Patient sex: M
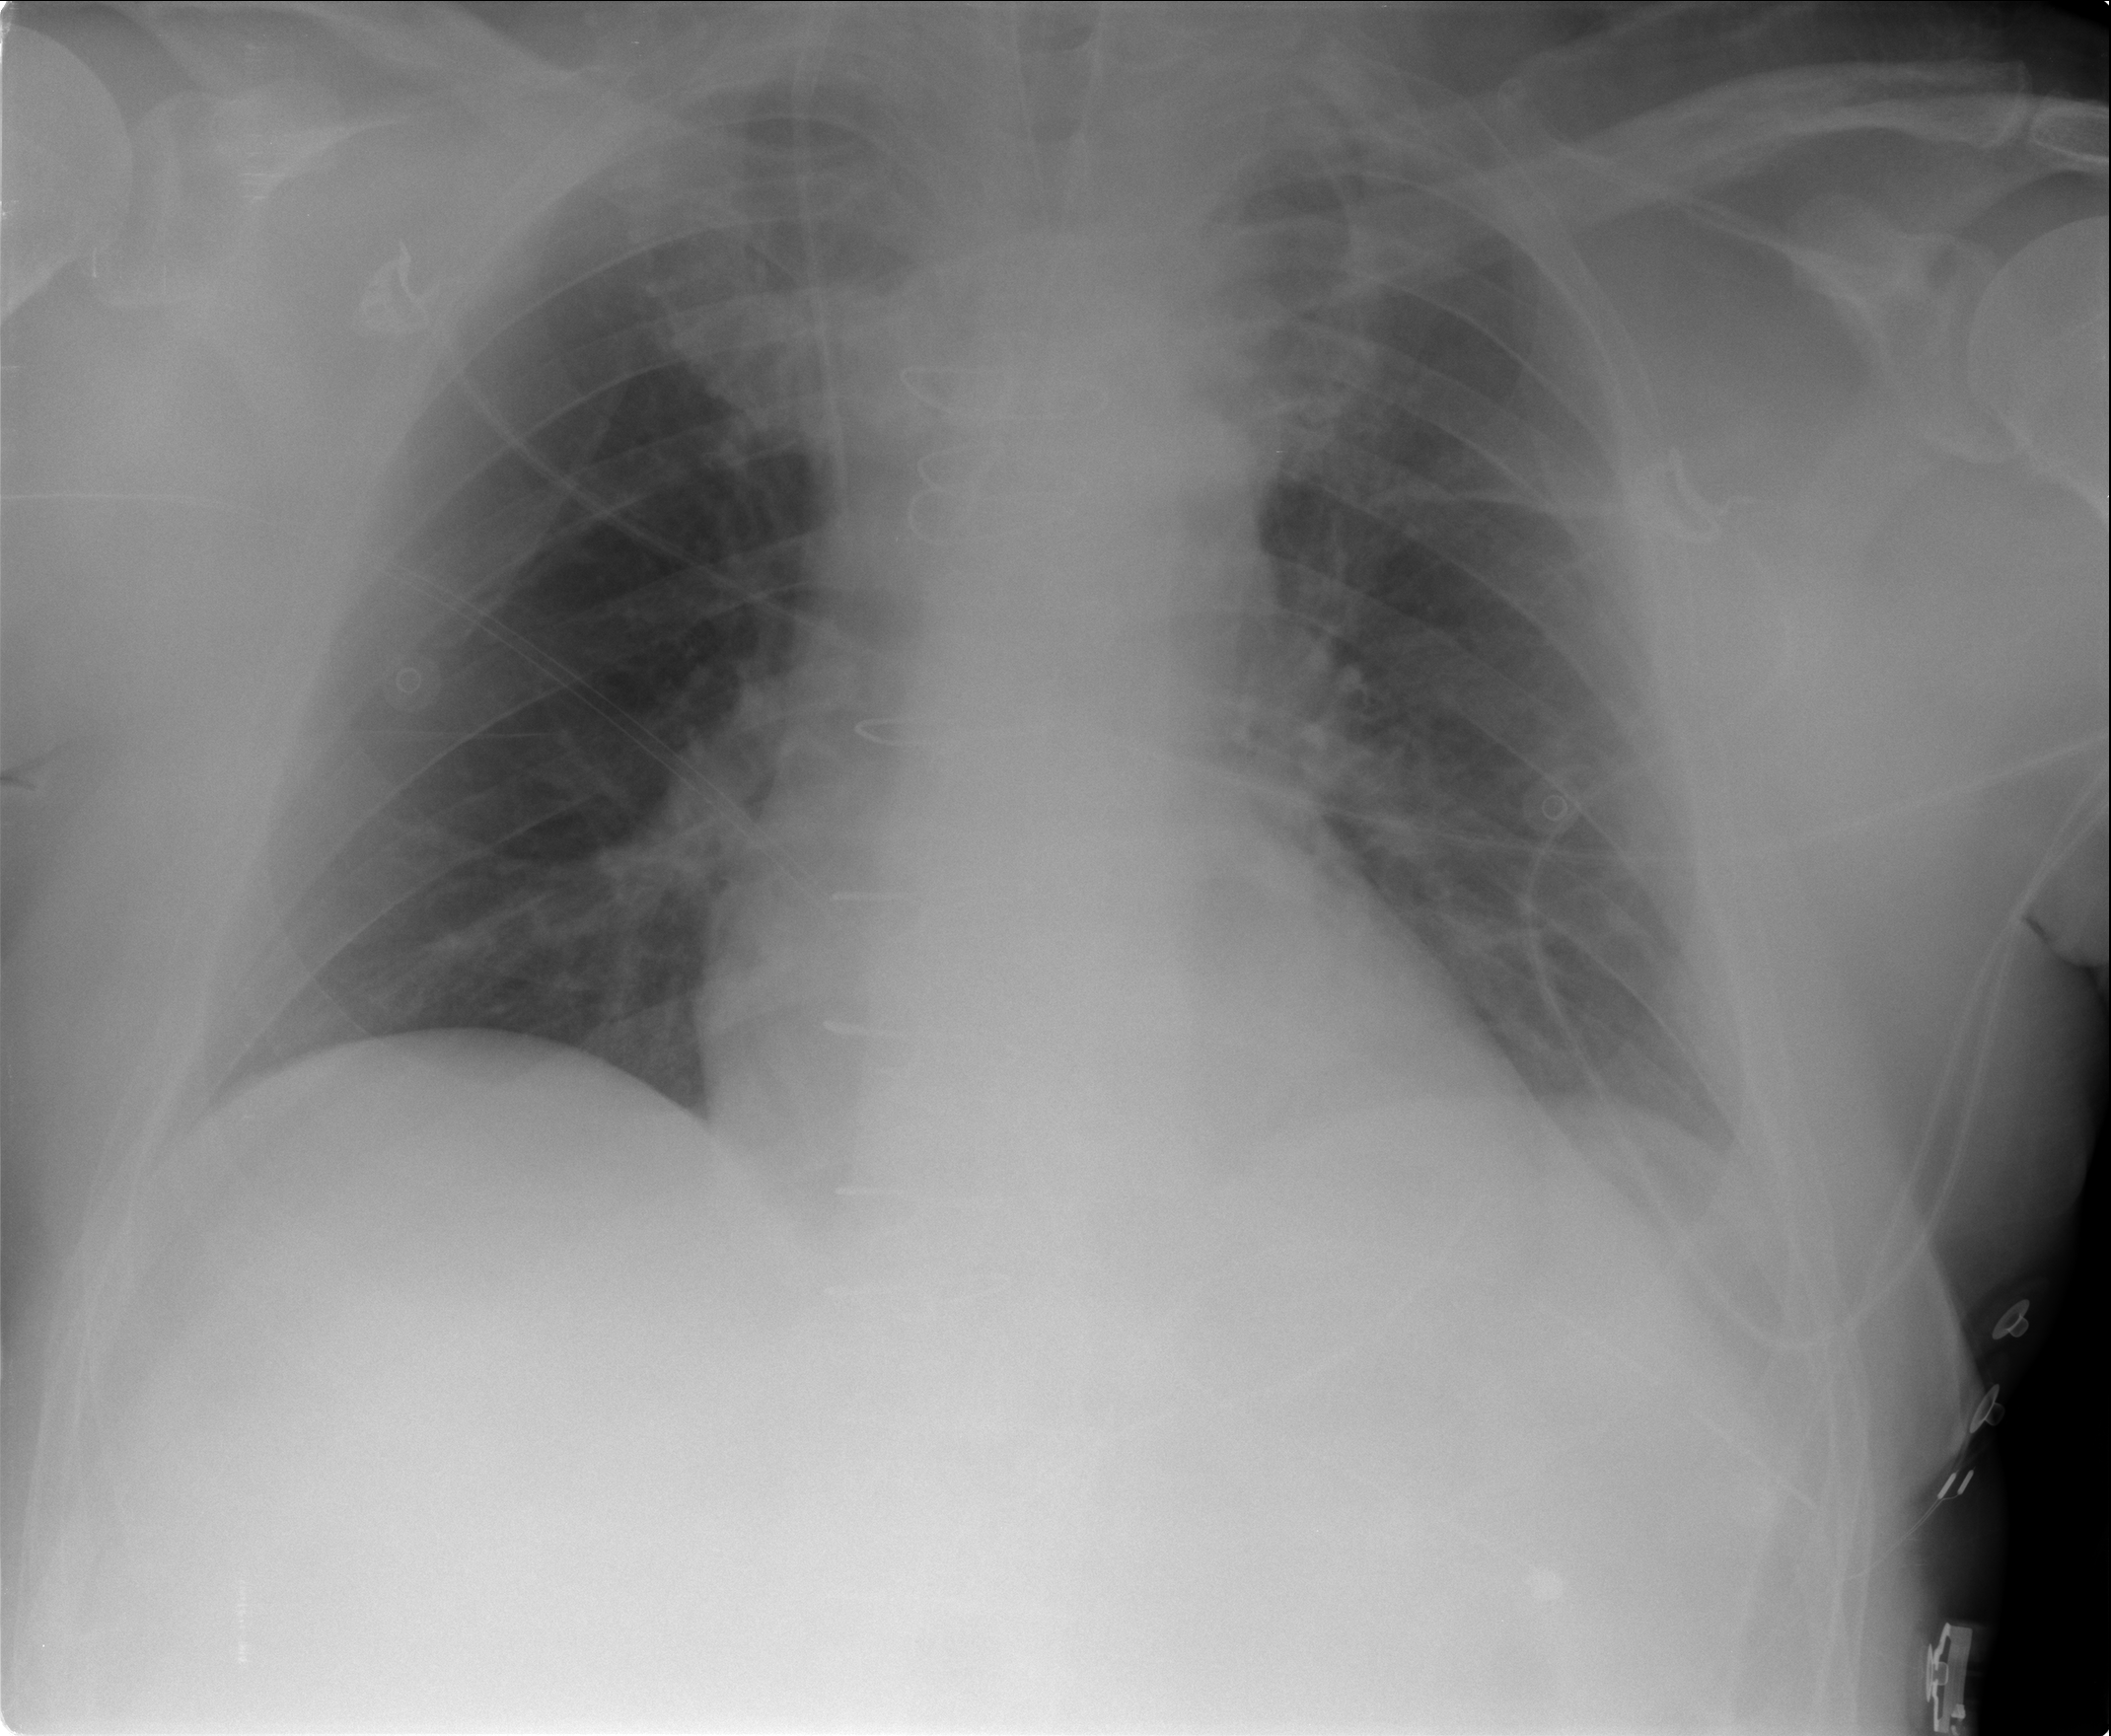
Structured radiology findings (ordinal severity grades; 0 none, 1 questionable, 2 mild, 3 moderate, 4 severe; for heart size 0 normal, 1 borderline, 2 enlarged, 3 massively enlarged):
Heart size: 2
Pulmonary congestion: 1
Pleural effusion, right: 0
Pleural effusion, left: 0
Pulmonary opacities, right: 0
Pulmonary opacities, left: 0
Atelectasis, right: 0
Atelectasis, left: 0